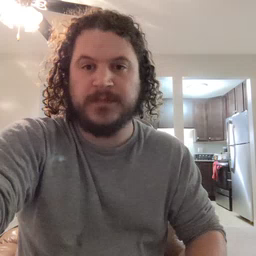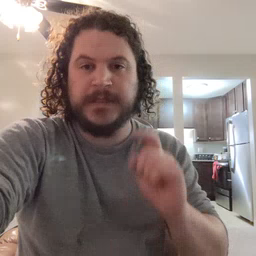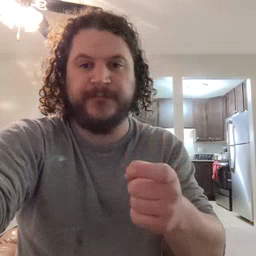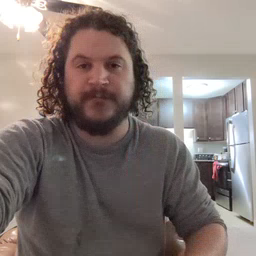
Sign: gift